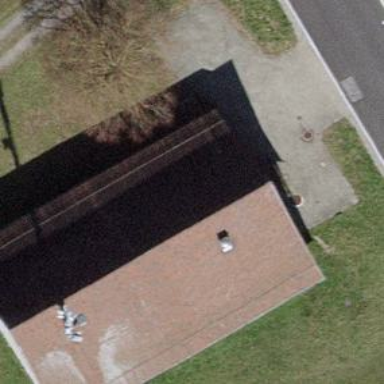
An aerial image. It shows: Service building for telecom substation.